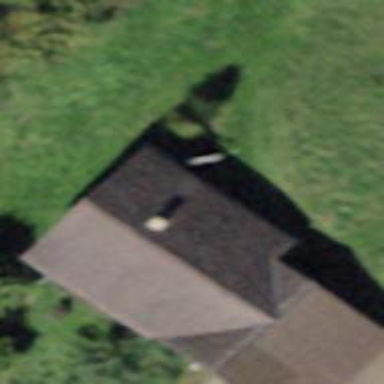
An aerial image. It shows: Cabin.